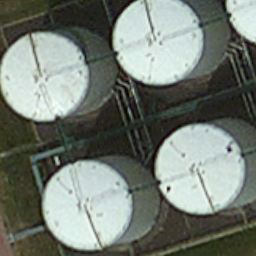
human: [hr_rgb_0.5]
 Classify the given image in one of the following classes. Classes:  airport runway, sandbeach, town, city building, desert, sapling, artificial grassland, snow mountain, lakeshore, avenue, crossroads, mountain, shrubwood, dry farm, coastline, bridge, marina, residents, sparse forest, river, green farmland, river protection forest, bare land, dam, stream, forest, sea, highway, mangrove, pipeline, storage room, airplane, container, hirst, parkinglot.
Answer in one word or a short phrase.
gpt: storage room